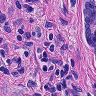
Metastatic tissue present: yes